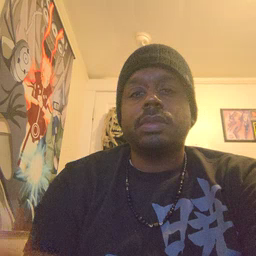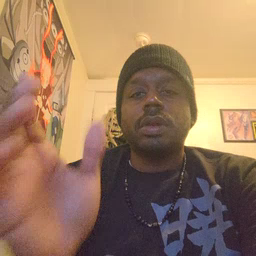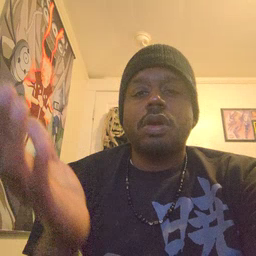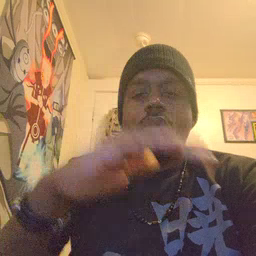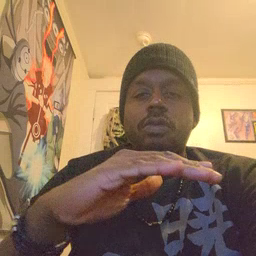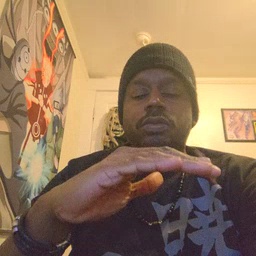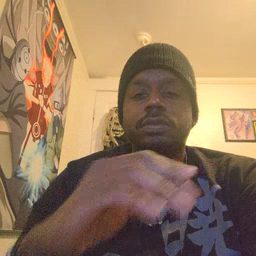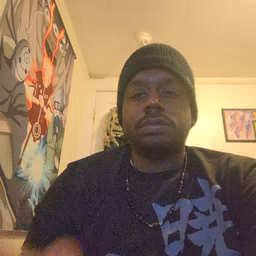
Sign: on